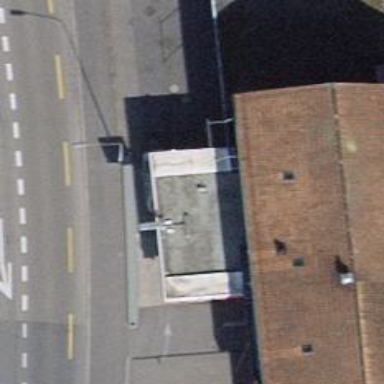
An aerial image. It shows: Fuel station.